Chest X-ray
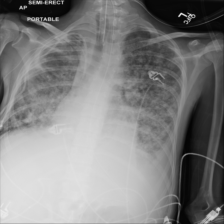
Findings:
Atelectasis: negative
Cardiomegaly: negative
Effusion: positive
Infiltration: positive
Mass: negative
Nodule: negative
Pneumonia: negative
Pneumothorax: negative
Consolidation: negative
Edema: negative
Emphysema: negative
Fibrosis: negative
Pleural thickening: negative
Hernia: negative